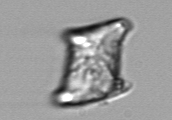
Label: Eucampia